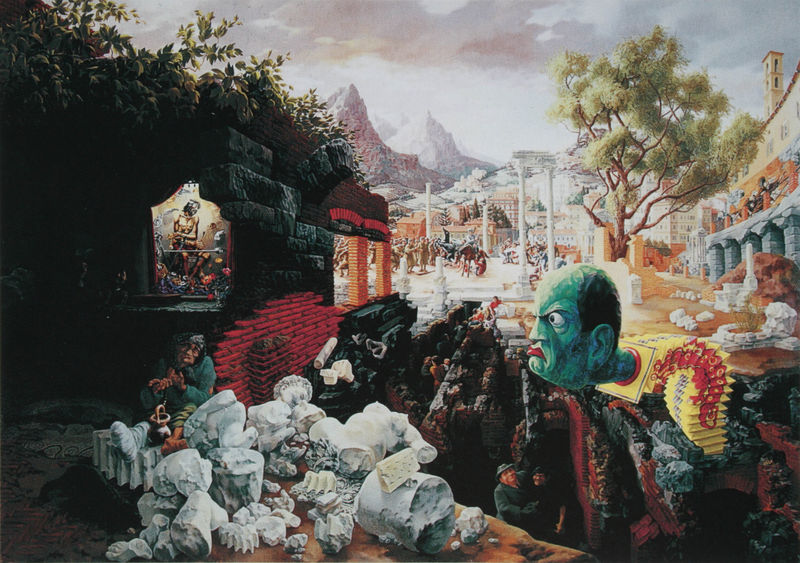
Titel: The Eternal City
Künstler: Peter Blume
Standort: New York (New York)
Institution: The Museum of Modern Art
Schlagwörter: baum, berg, blau, himmel, kopf, mann, wolken, bäume, frauen, stadt, frau, marmor, pfeiler, säule, säulen, türkis, haus, rot, wolke, augen, gesicht, steine, häuser, auge, pflanze, lippen, turm, statue, berge, gebirge, mauer, ziegel, platz, steinmetz, ruine, friedhof, ruinen, statuen, tempel, ungeheuer, wiß, lippem